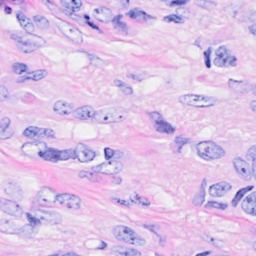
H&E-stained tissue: Breast